Question: Here's my current fiddle:
<URL>
My target table design is this:

But I'm having some trouble as you can see getting all the nesting correct. What am I doing wrong? ''
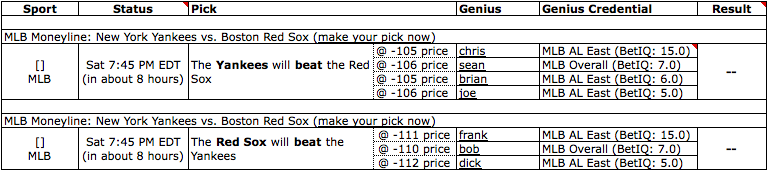
Answer: Don't use nesting, use col-span and row-span to make a cell take multiple columns/rows.